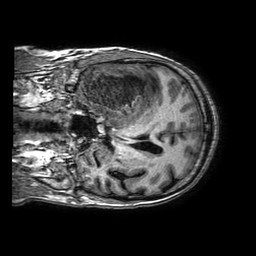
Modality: T1w
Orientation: coronal
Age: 66
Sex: male
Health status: ill
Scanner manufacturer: philips
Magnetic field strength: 3 T
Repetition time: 0.006631 s
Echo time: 0.002977 s